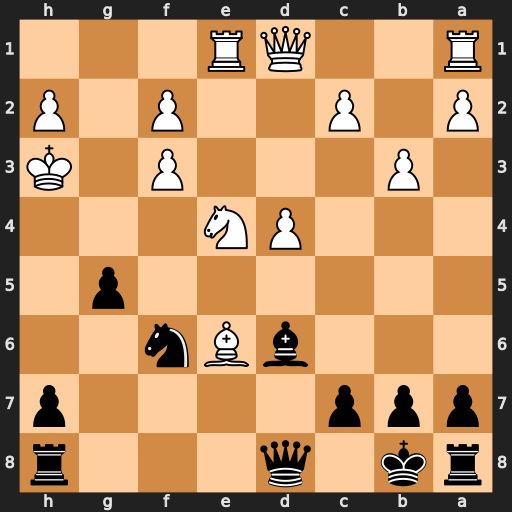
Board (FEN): rk1q3r/ppp4p/3bBn2/6p1/3PN3/1P3P1K/P1P2P1P/R2QR3
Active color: b
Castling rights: -
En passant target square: -
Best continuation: Nh5 Kg2 Nf4+ Kf1 Nxe6 Nxd6 Qxd6